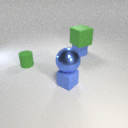
small green rubber cylinder in front of small blue rubber cube